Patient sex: F
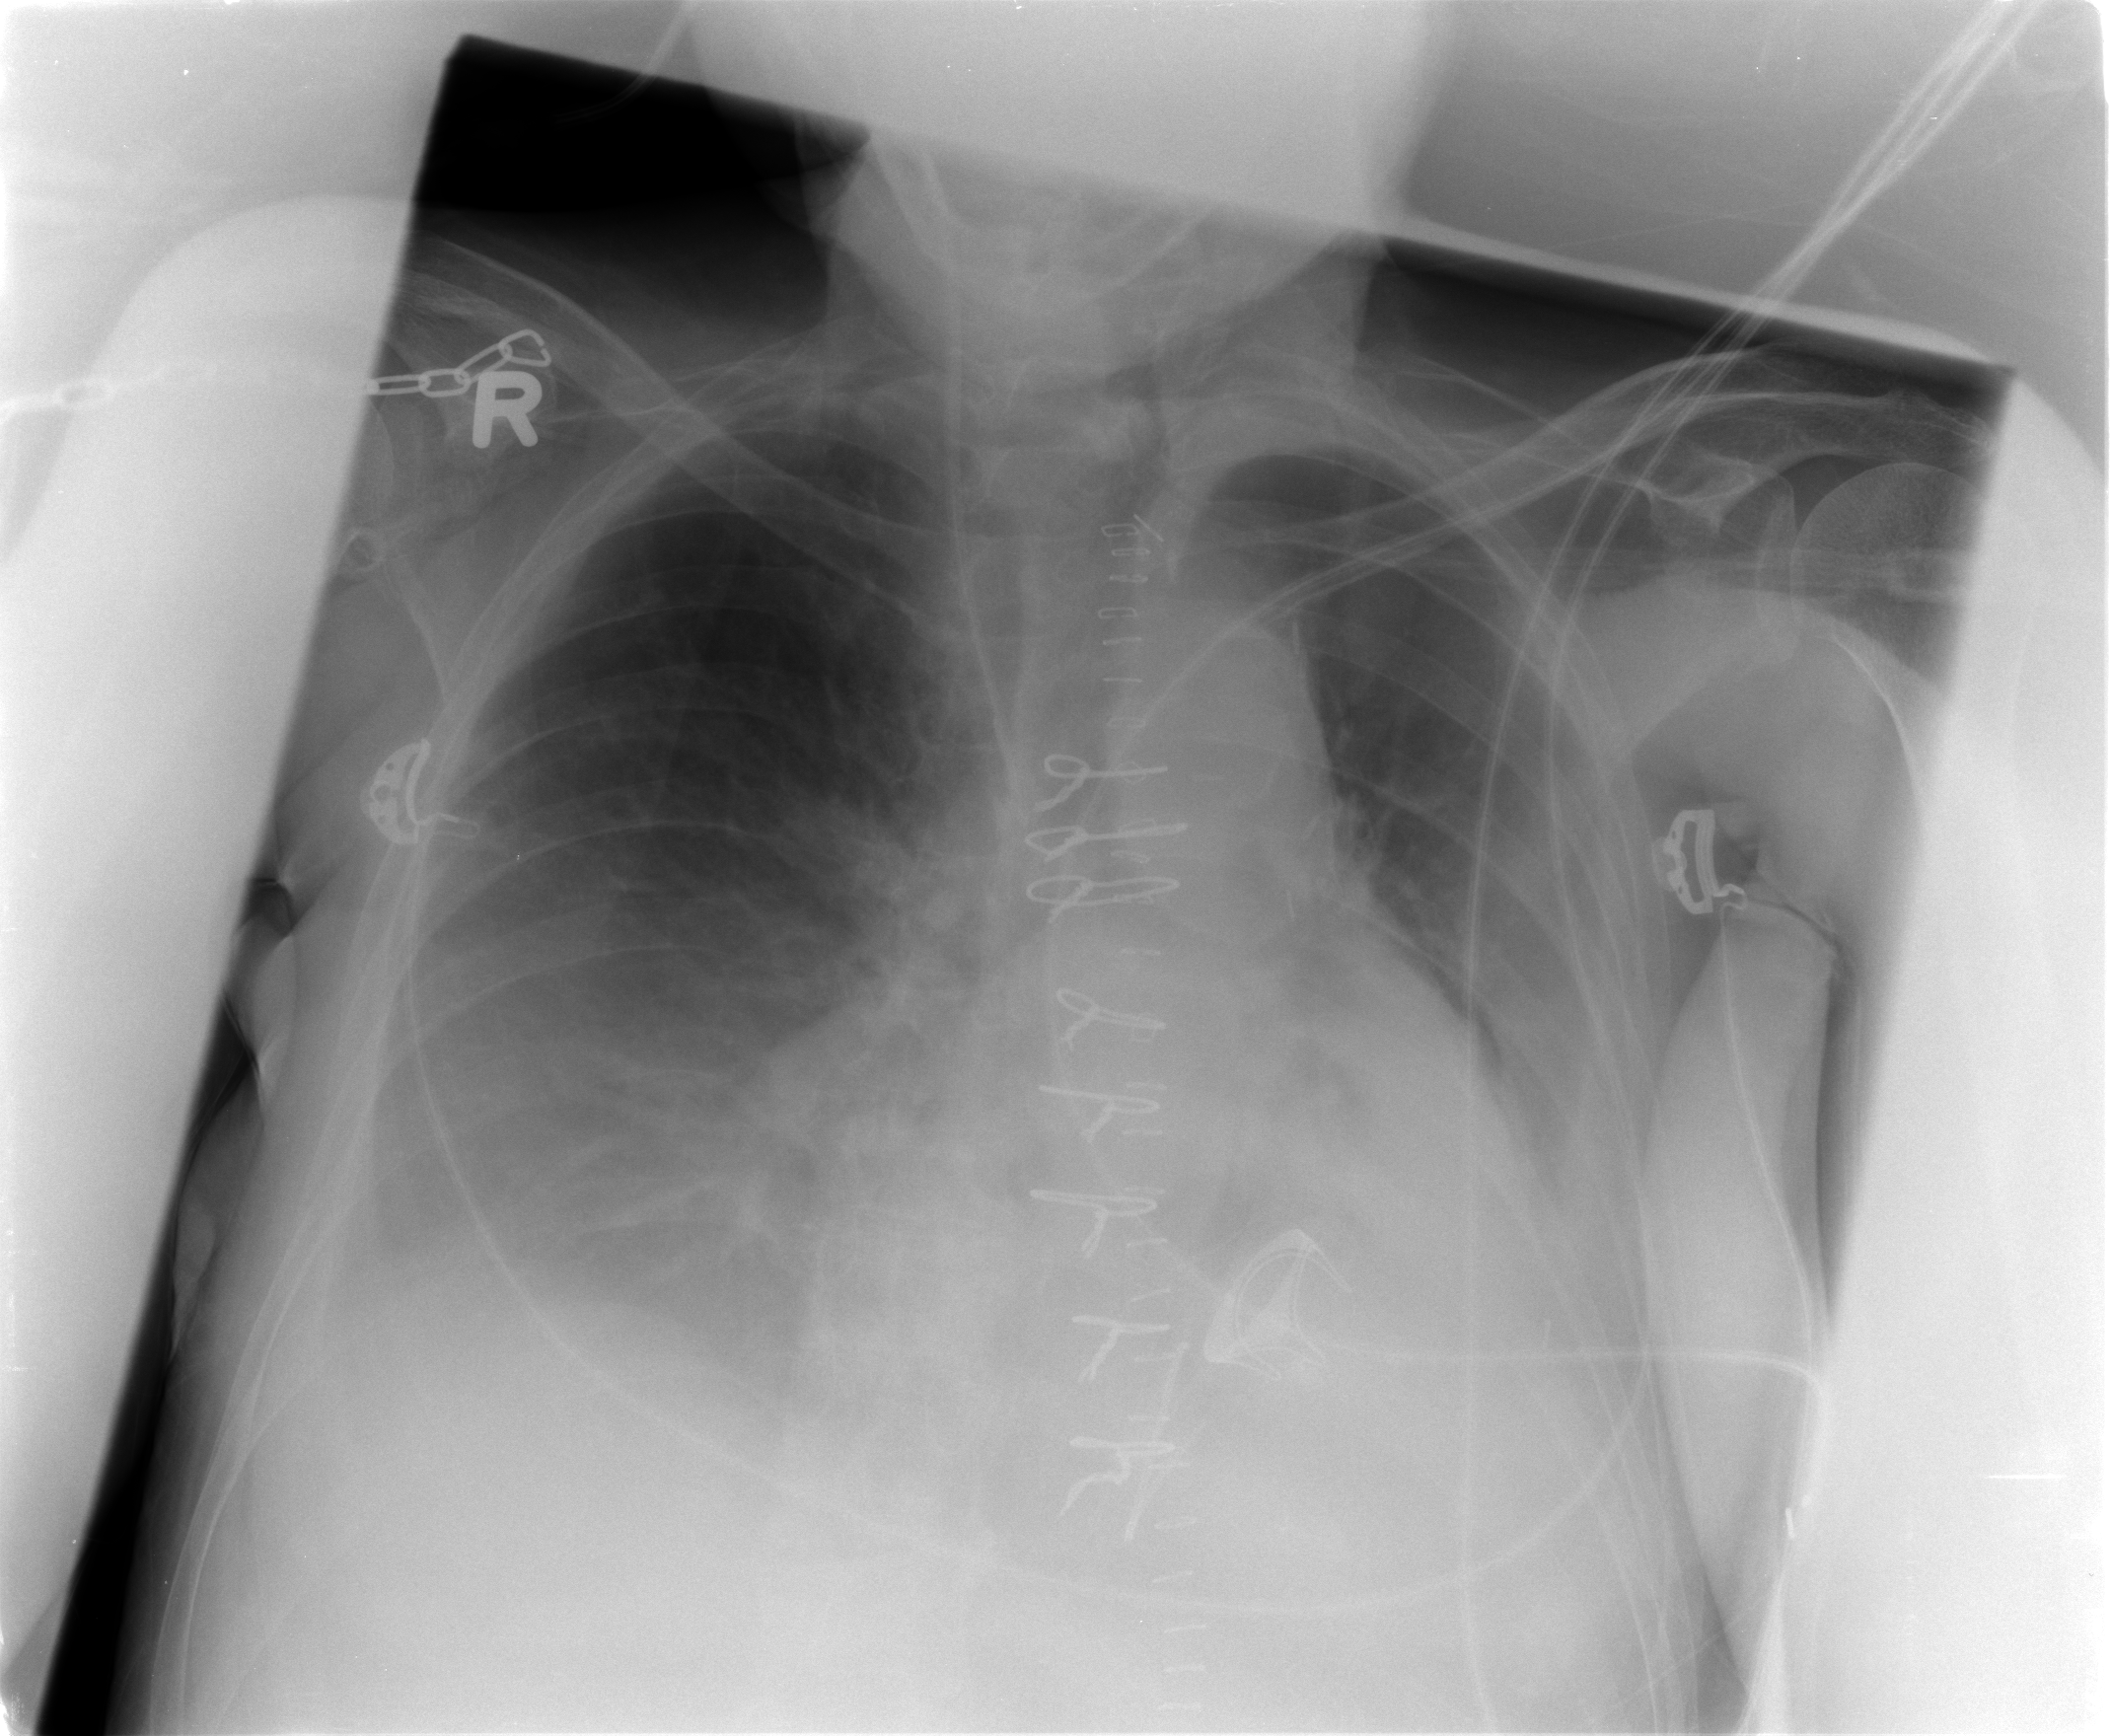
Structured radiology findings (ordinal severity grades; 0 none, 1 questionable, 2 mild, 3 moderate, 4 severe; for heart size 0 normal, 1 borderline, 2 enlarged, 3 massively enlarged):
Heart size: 2
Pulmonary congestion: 2
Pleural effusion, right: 3
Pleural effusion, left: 3
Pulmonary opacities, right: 0
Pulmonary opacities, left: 2
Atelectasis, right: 3
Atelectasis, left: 3